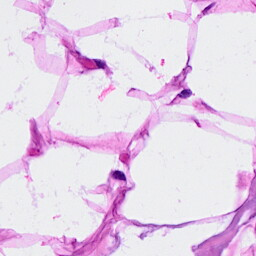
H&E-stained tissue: Breast